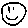
Label: smiley face